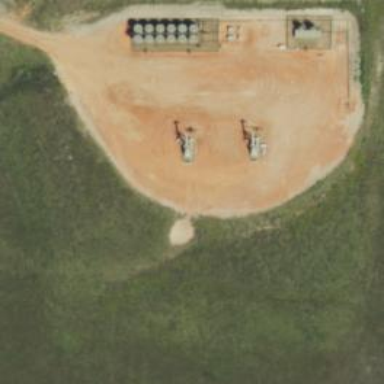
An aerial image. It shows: Petroleum well that is man-made.